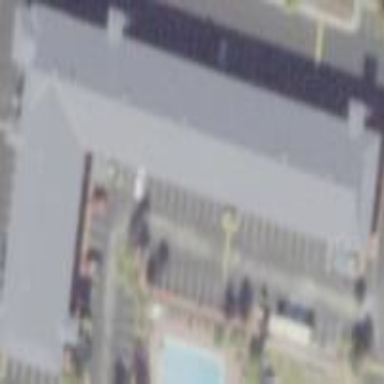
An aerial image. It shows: Hotel building.